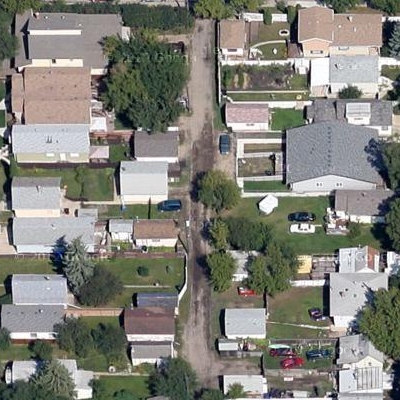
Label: Resident